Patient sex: M
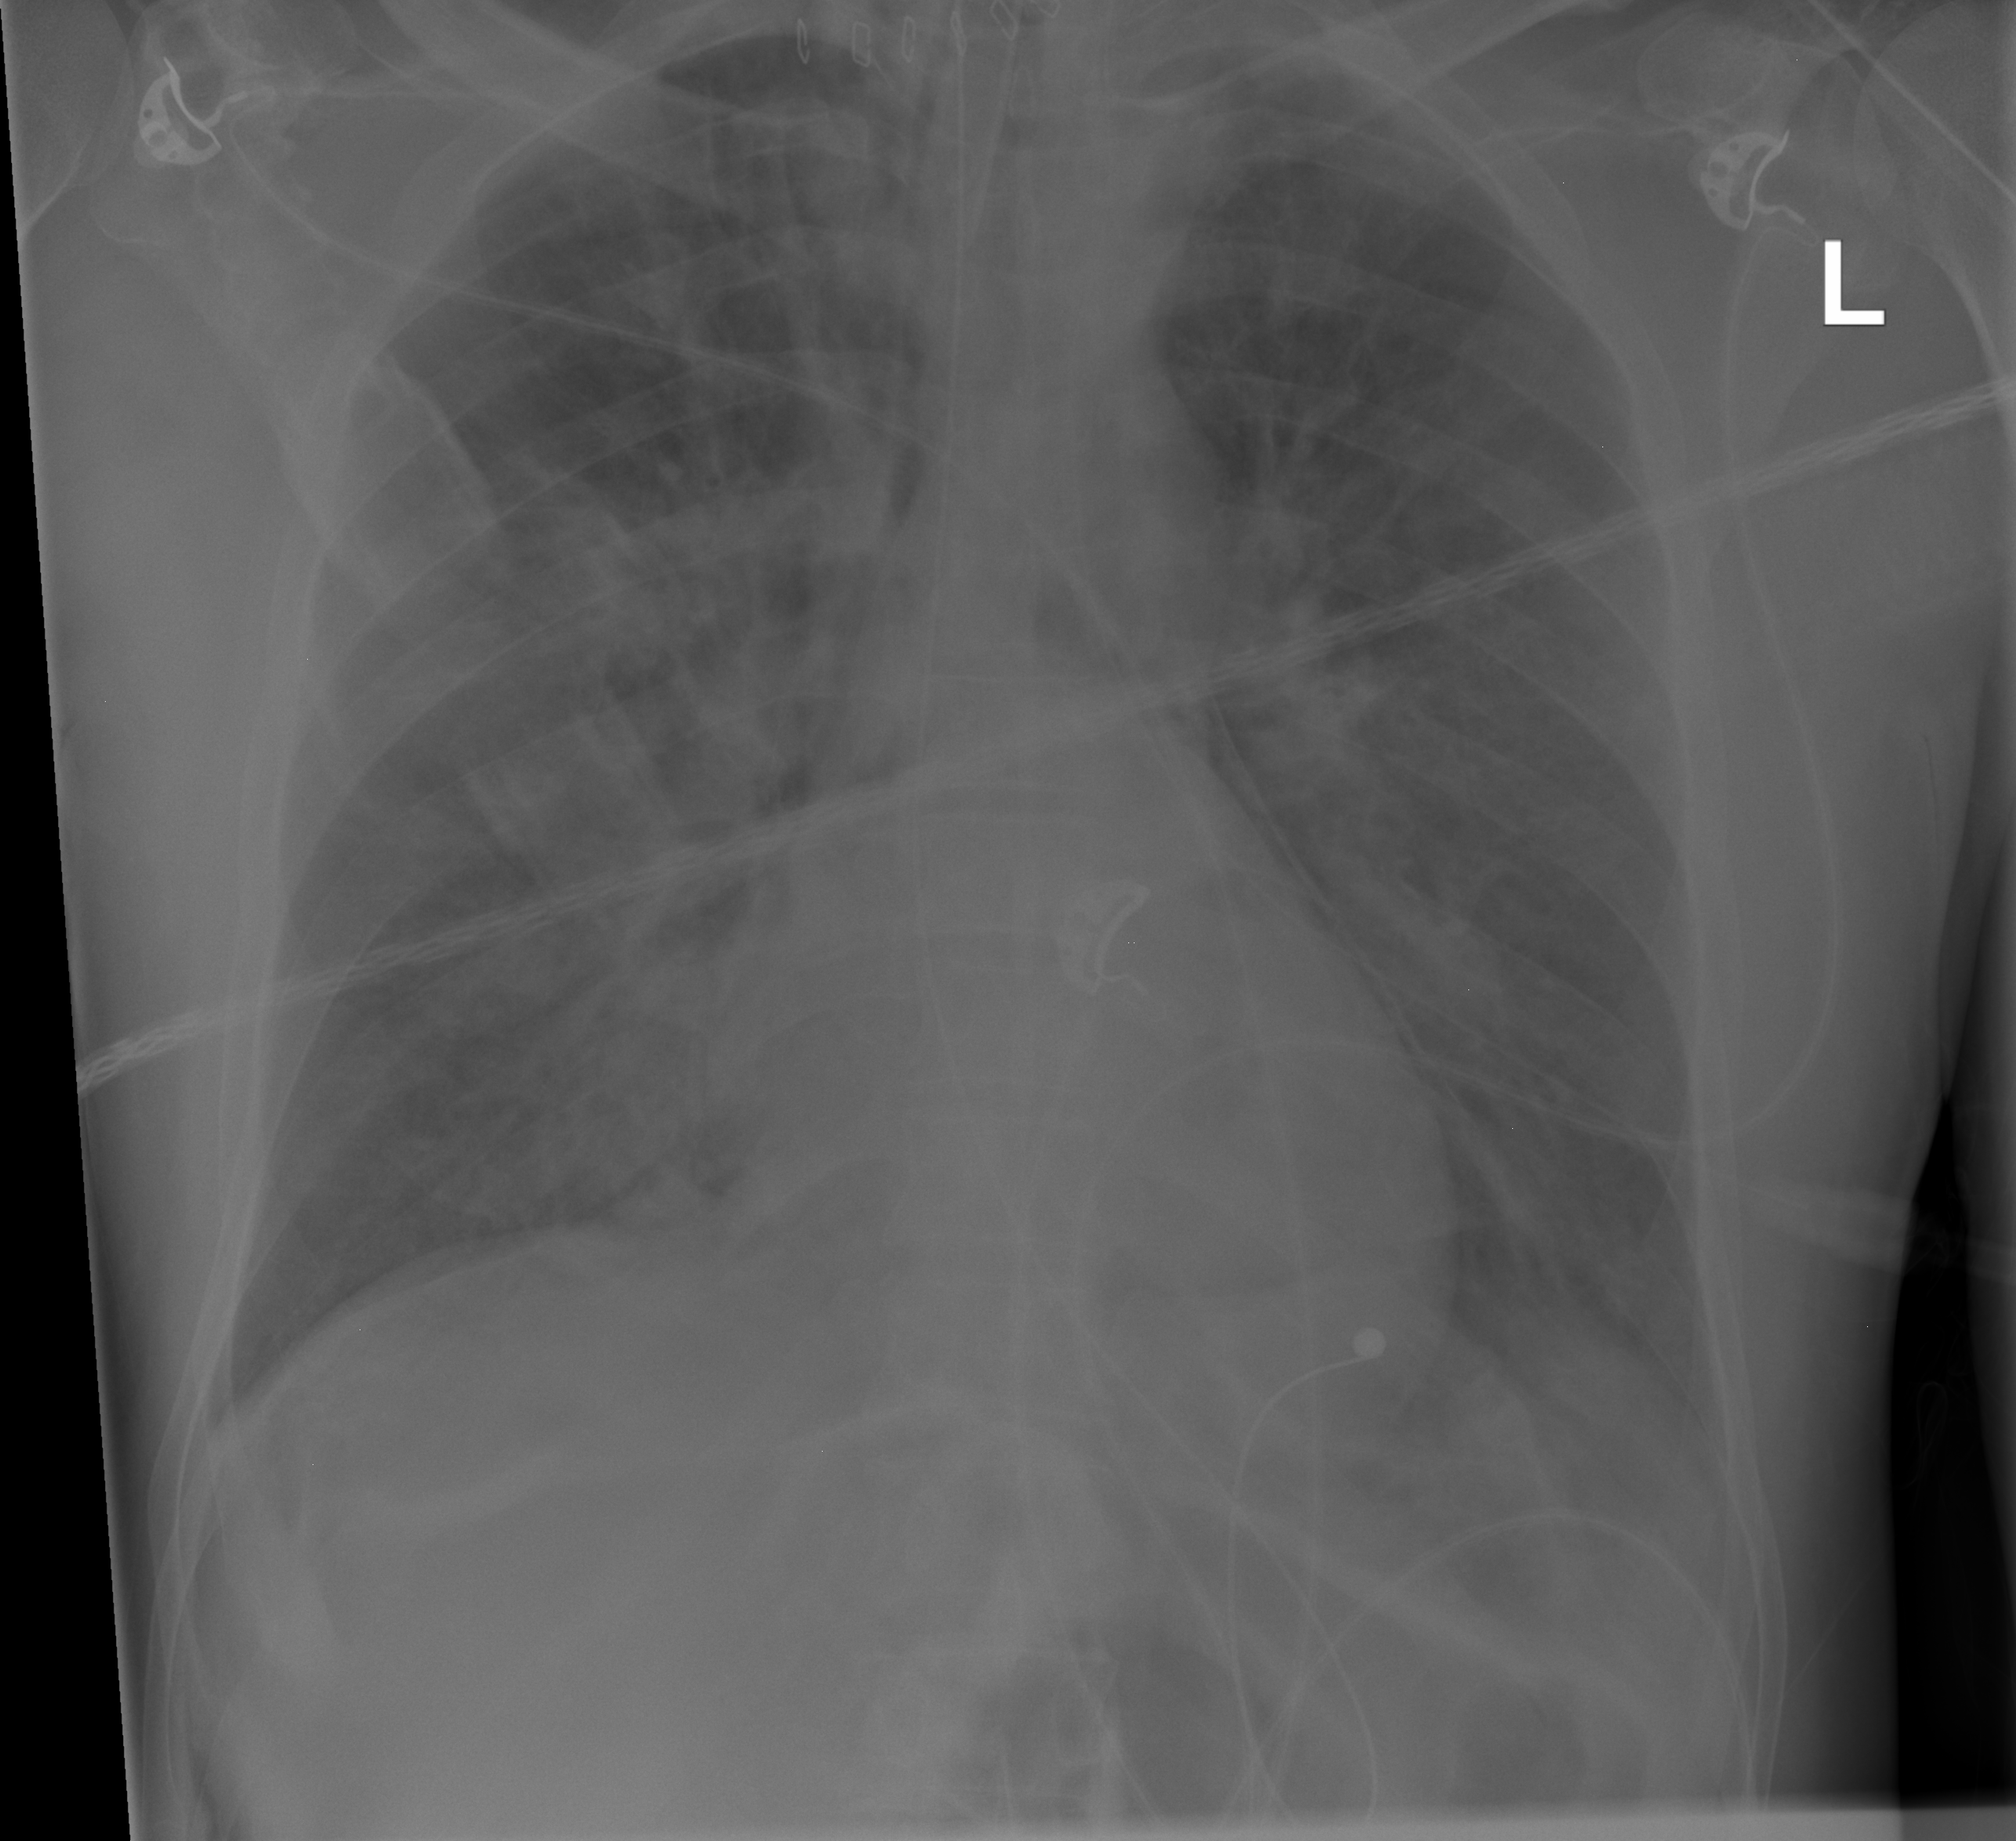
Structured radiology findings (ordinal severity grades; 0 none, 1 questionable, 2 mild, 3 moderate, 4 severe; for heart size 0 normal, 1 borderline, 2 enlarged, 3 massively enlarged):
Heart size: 0
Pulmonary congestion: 2
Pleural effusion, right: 1
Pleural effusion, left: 2
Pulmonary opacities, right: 3
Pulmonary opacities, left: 2
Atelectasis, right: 0
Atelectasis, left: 0